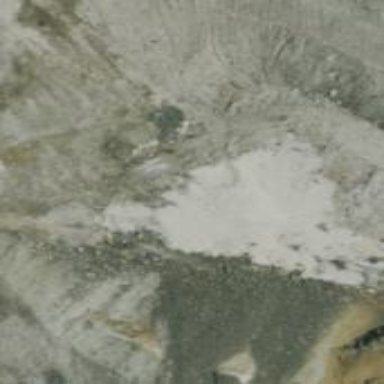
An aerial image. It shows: Quarry area.